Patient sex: F
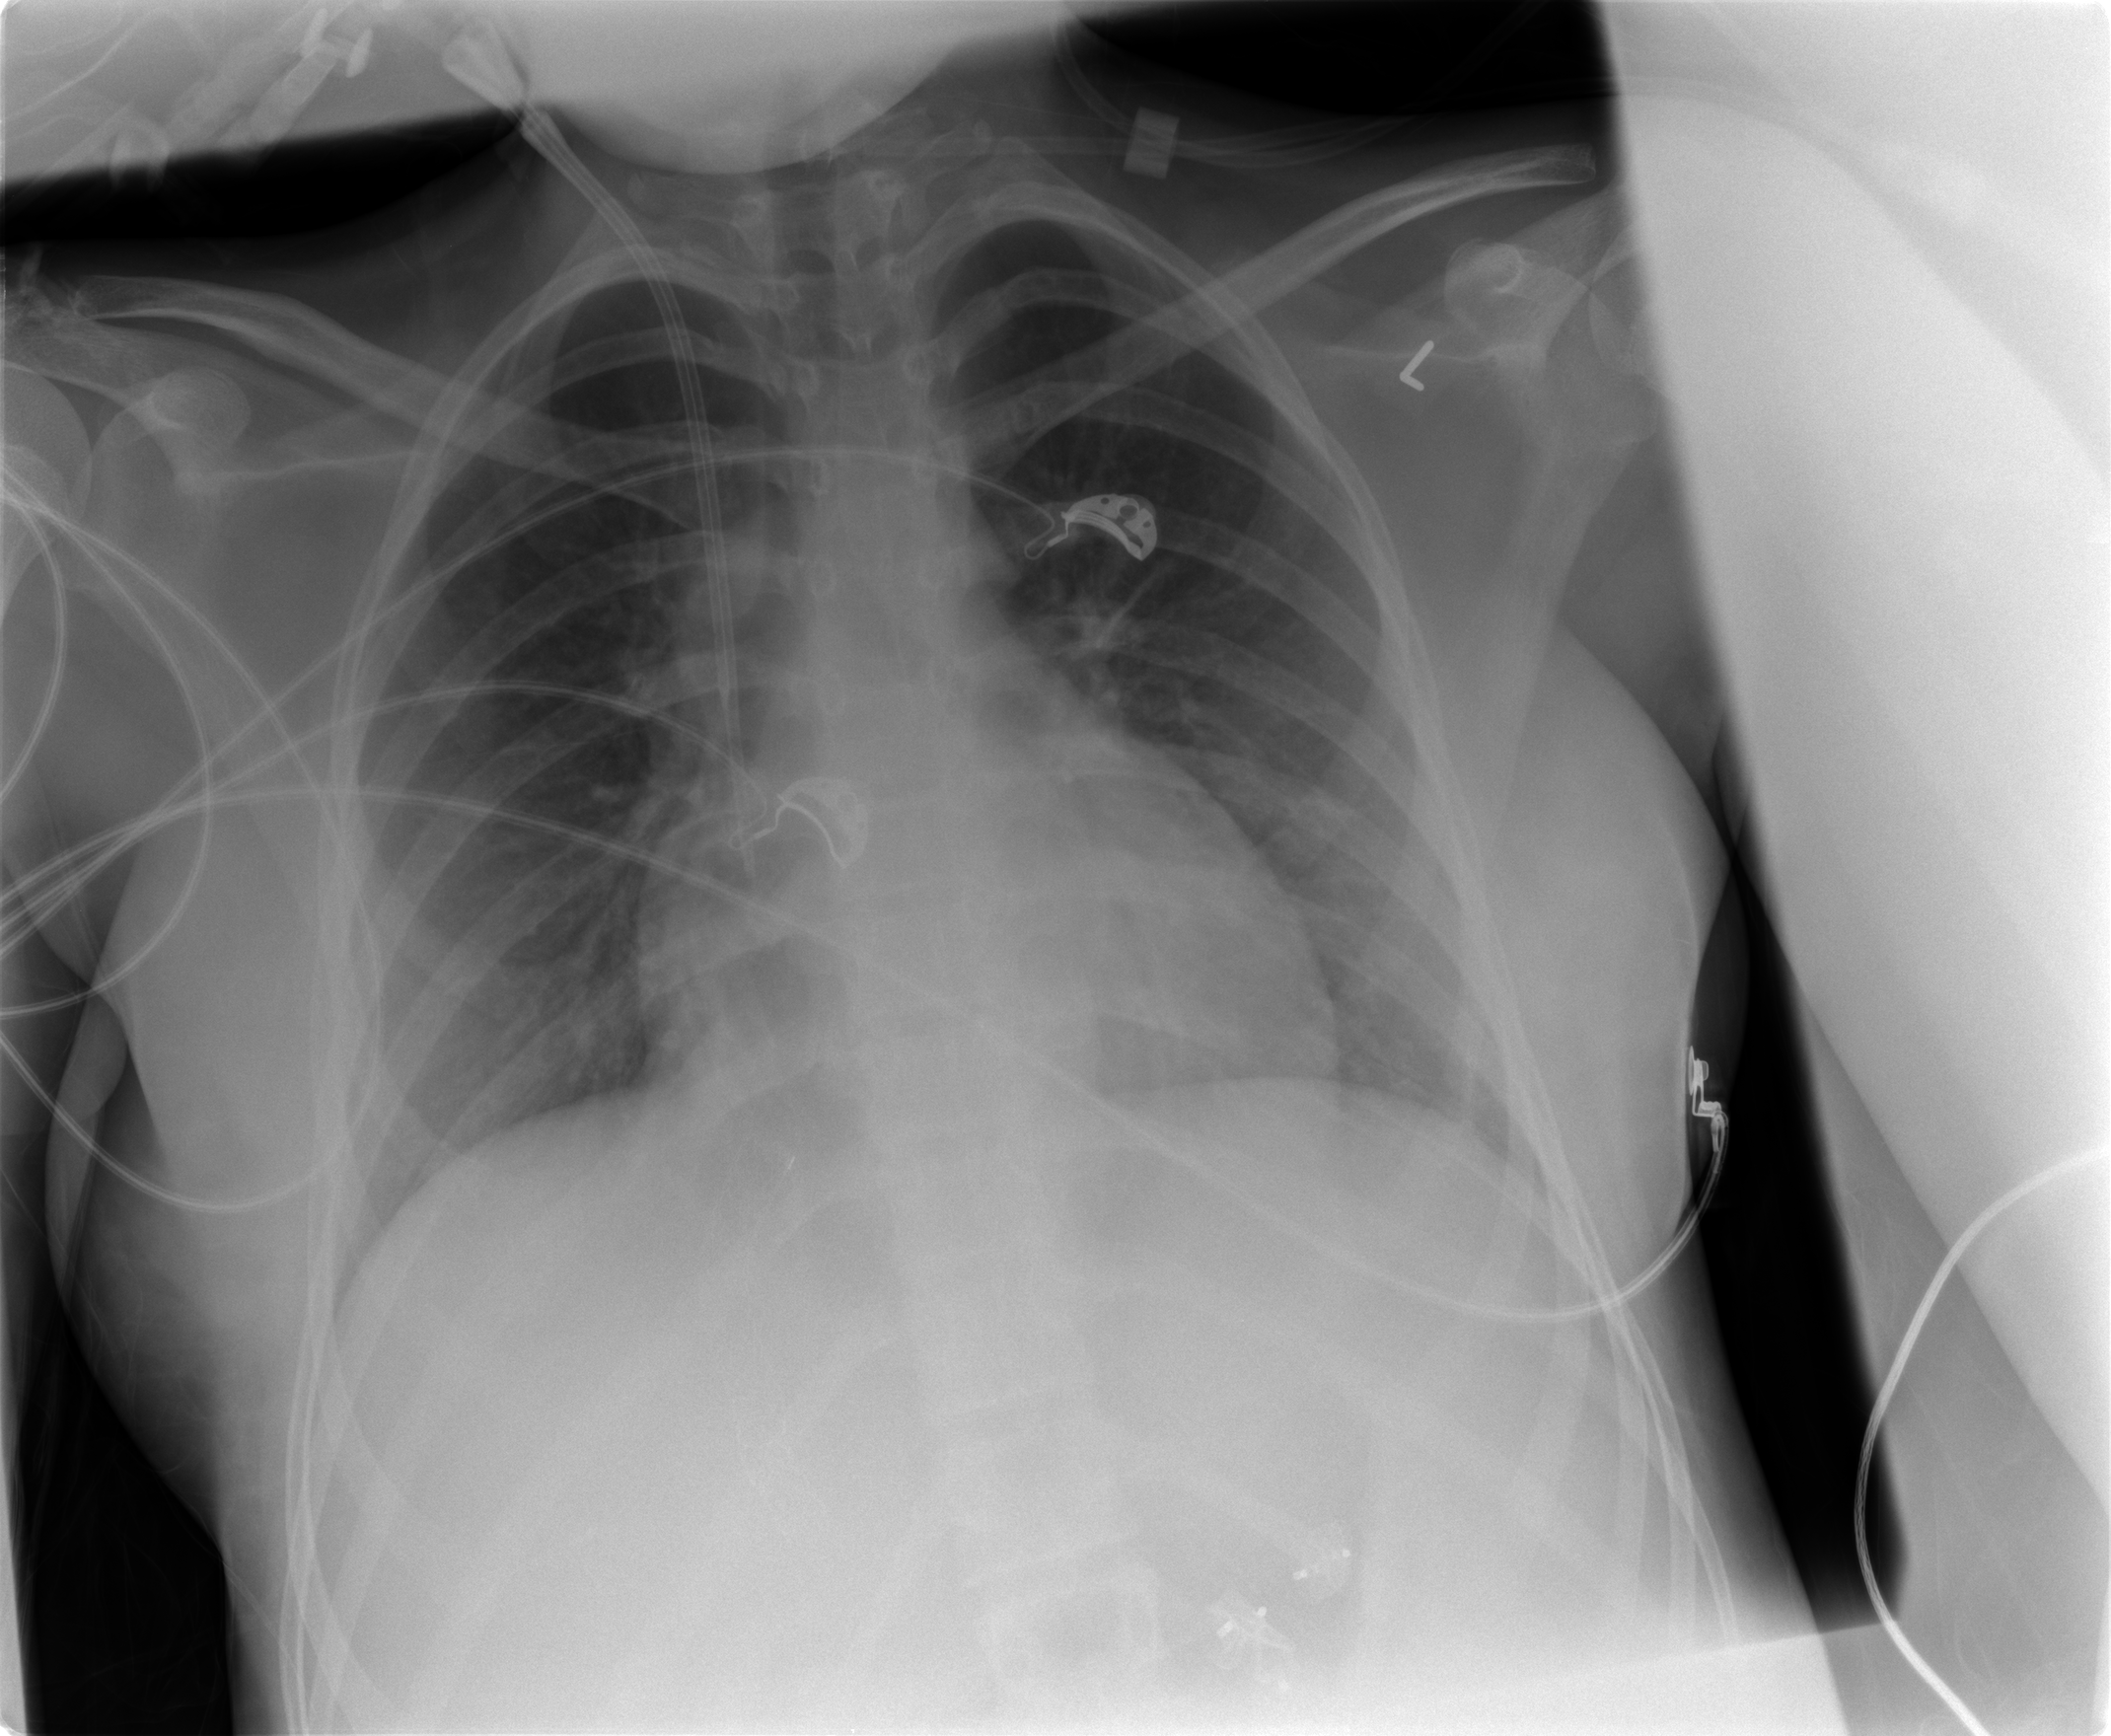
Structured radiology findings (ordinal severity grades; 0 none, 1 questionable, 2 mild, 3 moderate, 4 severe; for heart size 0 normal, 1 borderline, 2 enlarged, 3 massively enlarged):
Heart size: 0
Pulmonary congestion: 0
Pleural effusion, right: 0
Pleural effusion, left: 0
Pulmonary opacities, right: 0
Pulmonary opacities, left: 0
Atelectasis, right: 2
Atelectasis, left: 2